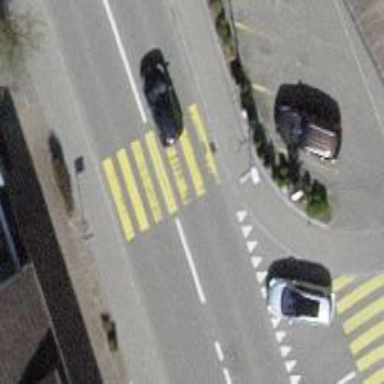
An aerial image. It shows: Uncontrolled footway crossing with markings.